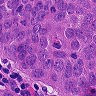
Metastatic tissue present: yes